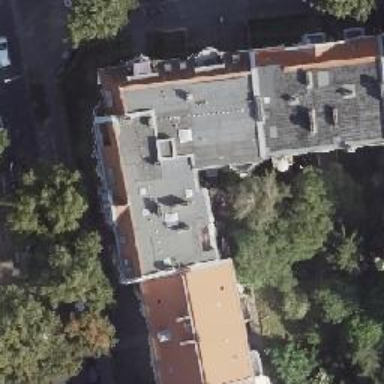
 featuring roof made of roof tiles in double saltbox shape."